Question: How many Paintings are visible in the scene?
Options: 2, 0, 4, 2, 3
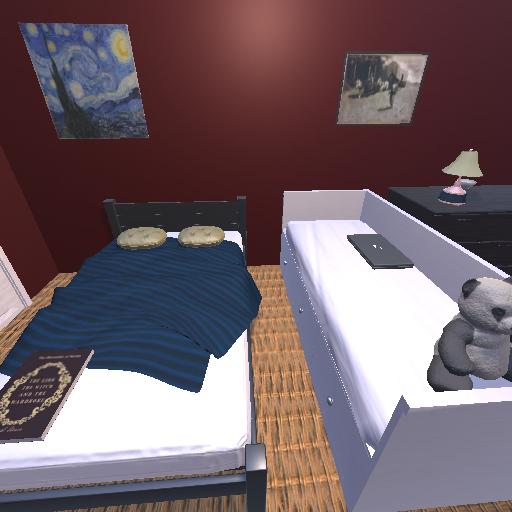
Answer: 2